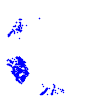
Particle: proton